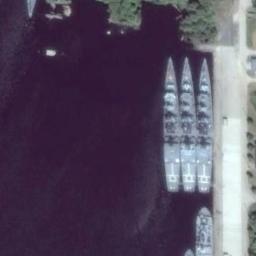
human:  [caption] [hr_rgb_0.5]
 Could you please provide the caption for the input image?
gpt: There are four ships on the shore next to some trees .

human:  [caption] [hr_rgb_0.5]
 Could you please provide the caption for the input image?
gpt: There are many trees beside the ships .

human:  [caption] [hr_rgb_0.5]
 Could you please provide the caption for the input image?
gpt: Three ships docked at the dock .

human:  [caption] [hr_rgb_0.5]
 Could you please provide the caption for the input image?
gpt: Several ships are docked at the dock and the water is deep blue .

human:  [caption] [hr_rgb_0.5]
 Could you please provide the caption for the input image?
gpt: There are several ships at the harbor .